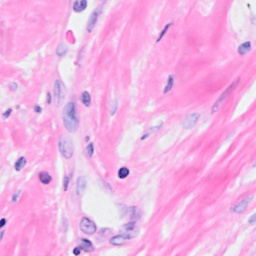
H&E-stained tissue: Breast